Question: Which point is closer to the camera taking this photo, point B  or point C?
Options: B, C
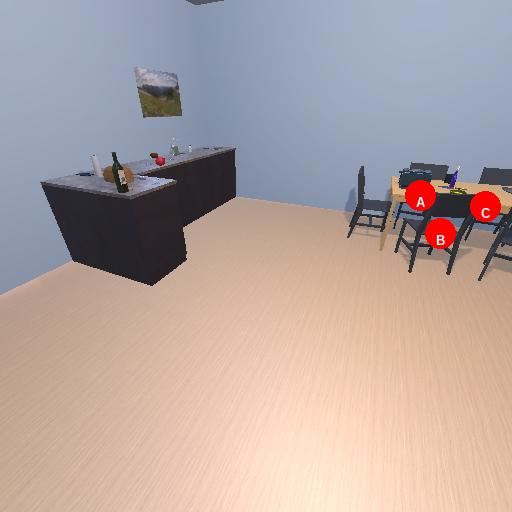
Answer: B